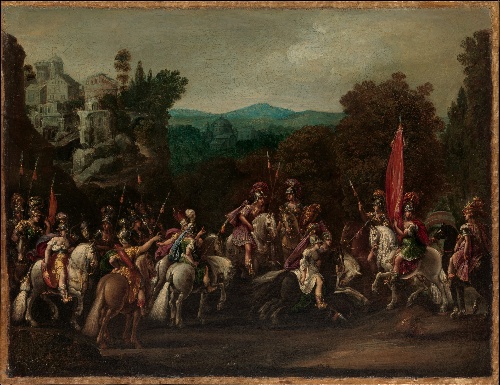
Title: Departure of the Amazons
Artist: Claude Déruet
Artist bio: French, Nancy ca. 1588–1660 Nancy
Date: 1620s
Object type: Painting
Classification: Paintings
Medium: Oil on canvas
Dimensions: 20 x 26 in. (50.8 x 66 cm)
Department: European Paintings
Credit line: Bequest of Harry G. Sperling, 1971
Accession year: 1976
Repository: Metropolitan Museum of Art, New York, NY
Tags: Horses|Amazons|Women|Landscapes